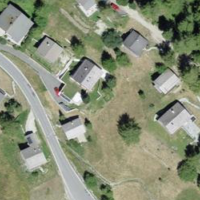
EUNIS habitat code: 55
Species observed at this site:
Tettigonia viridissima
Larix decidua
Juniperus communis